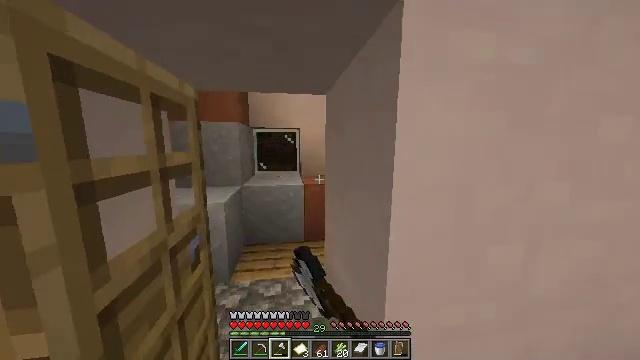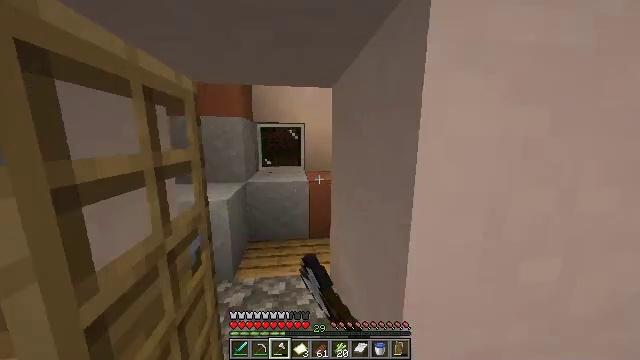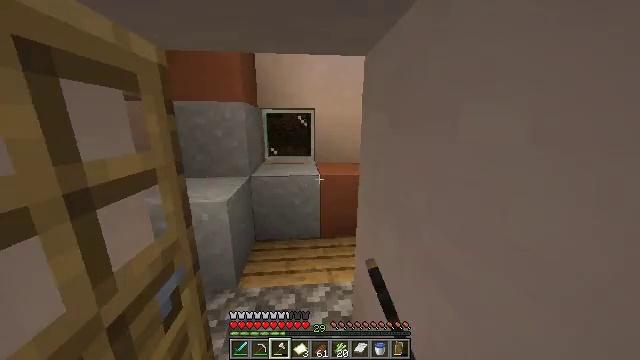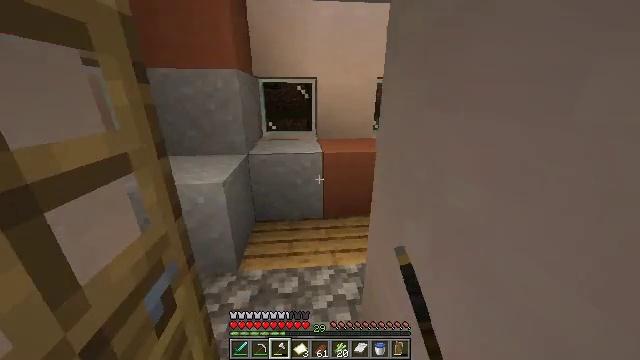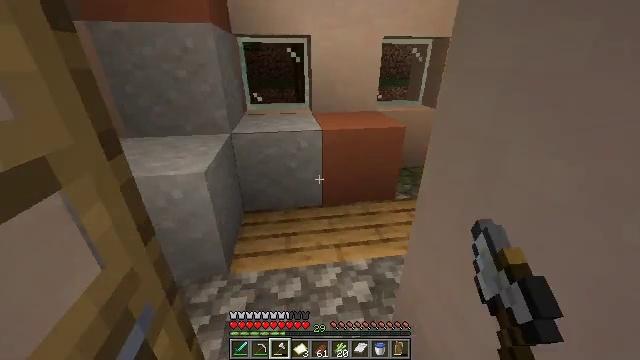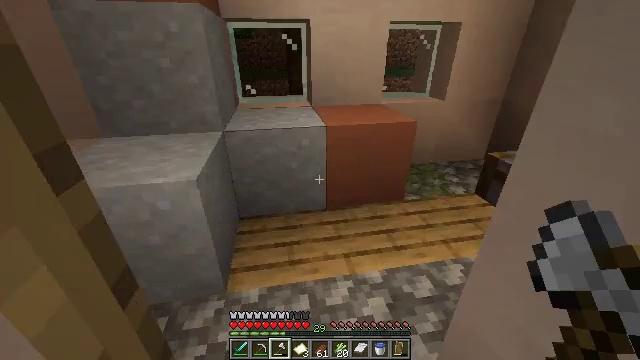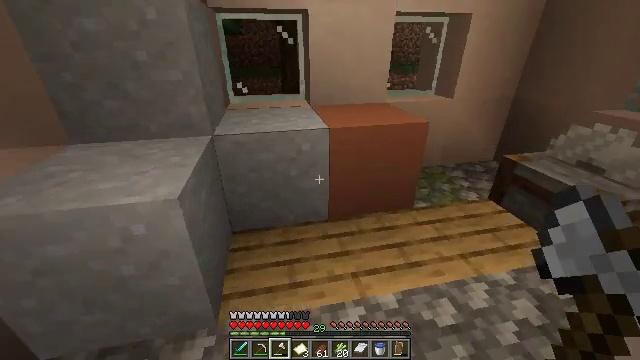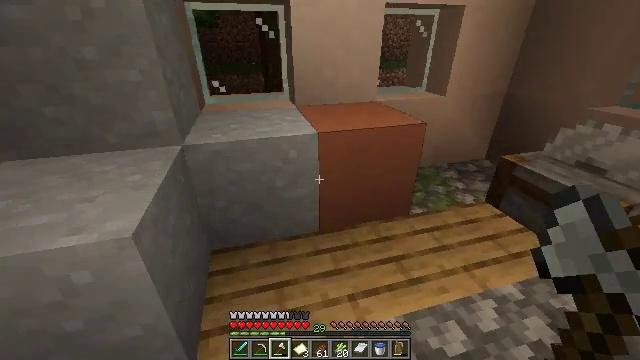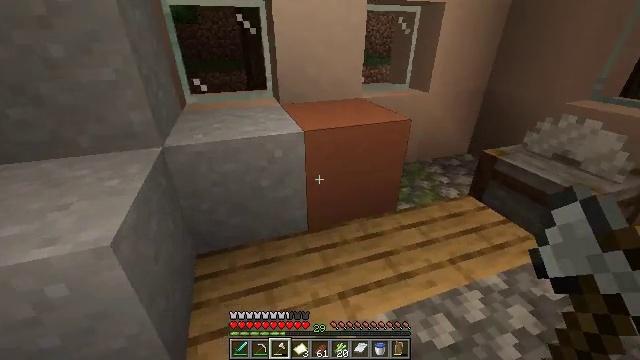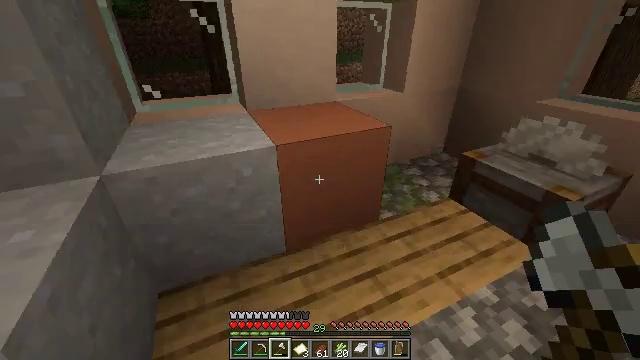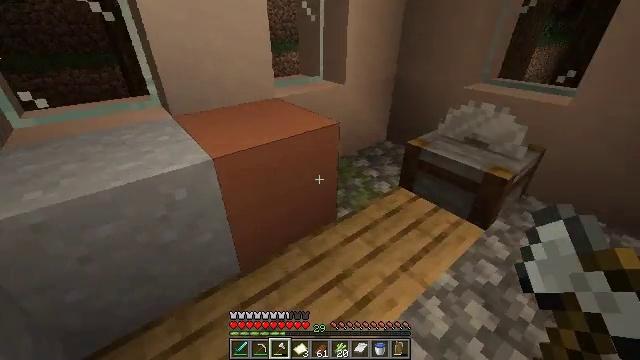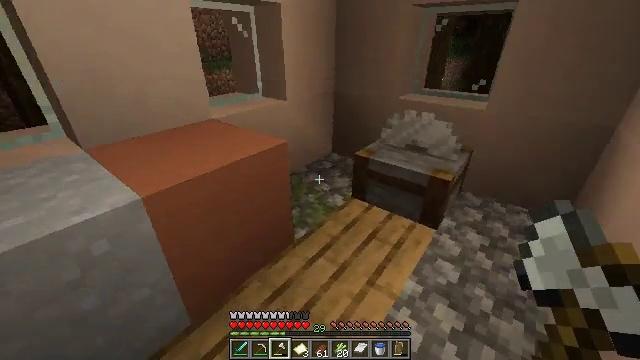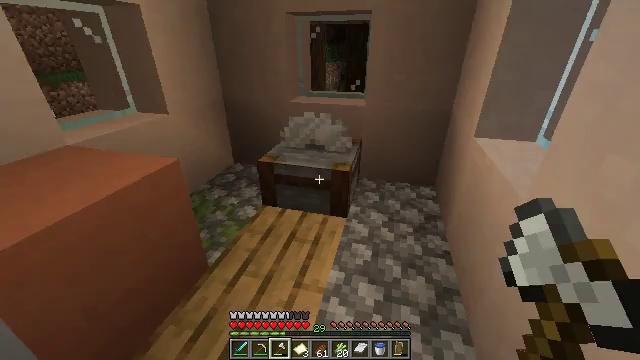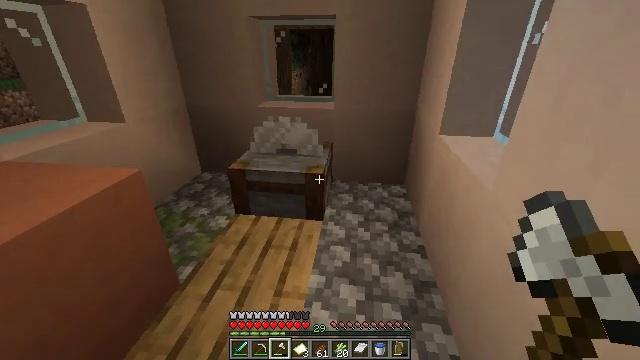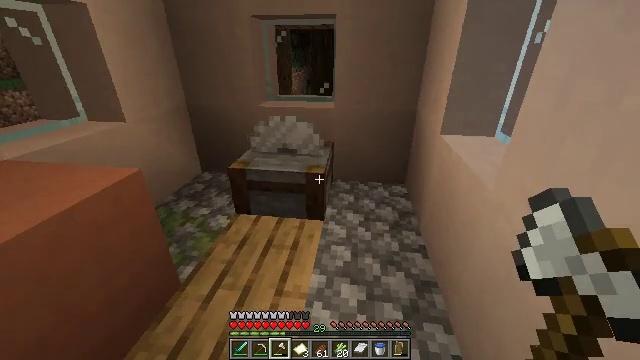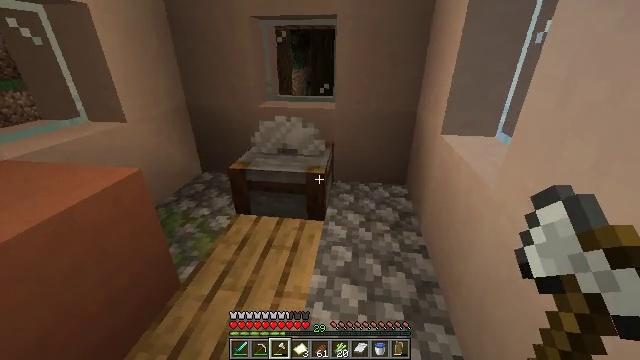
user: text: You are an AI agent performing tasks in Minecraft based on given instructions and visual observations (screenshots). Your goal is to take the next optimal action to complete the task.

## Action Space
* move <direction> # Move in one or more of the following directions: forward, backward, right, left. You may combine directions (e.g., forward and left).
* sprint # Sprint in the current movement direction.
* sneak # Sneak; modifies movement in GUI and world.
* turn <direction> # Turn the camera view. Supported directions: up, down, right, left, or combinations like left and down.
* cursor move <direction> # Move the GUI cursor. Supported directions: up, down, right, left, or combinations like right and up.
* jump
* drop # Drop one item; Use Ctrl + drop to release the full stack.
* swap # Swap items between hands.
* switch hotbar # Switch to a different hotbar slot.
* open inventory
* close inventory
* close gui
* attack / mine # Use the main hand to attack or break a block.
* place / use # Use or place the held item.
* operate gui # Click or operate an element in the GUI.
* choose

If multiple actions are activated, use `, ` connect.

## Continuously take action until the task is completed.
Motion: motion action
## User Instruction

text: Attack the stonecutter to pick it up.
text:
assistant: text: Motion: move forward, turn left and down
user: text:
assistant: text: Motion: move forward, turn left and down
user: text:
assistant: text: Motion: move forward and move left, turn down
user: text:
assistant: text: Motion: move forward and move left, turn right and down
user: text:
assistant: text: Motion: move forward, turn right and down
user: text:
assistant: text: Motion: move forward, turn right
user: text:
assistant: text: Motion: move forward, turn right
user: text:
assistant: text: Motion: move forward, turn right
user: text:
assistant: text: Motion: move forward, turn right
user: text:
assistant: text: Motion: turn right and down
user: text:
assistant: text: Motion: turn right and up
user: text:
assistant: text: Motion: turn right and up
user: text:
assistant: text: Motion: turn right
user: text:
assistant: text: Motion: no_op
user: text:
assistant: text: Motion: no_op
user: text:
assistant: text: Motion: no_op
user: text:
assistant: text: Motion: no_op
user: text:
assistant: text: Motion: turn left
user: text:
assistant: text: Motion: no_op
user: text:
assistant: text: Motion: use / place
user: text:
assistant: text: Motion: use / place
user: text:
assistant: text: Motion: use / place
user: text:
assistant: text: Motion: no_op
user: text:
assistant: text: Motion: no_op
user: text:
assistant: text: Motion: no_op
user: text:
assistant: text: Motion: no_op
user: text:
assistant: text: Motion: no_op
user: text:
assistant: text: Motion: no_op
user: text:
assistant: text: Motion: no_op
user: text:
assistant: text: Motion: no_op